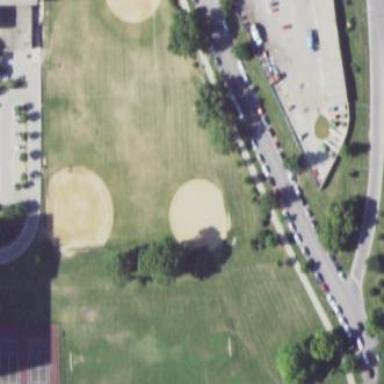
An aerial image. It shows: Baseball pitch for leisure land.